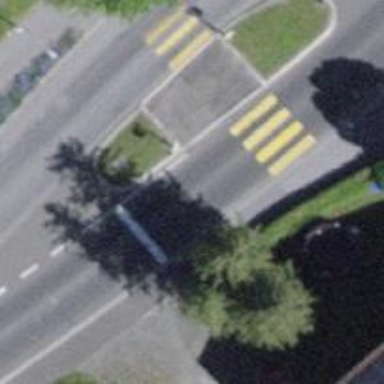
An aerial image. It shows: Crossing on asphalt path.